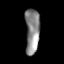
Tissue: lung
Cell type: Endothelial cells
Senescence score: 0.6222
Nuclear area (px): 638
Mean DAPI intensity: 135.923